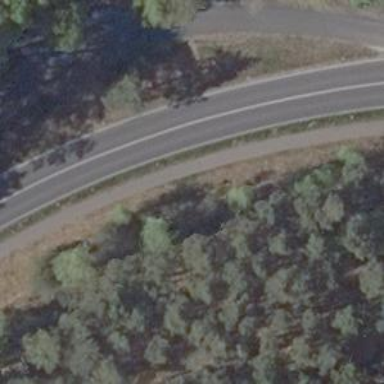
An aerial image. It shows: Asphalt road classified as tertiary.